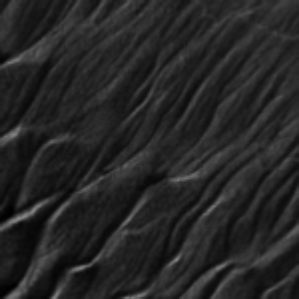
Label: frost